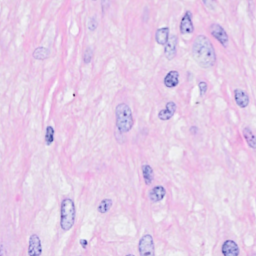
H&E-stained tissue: Breast